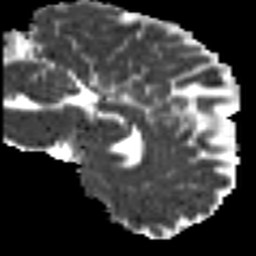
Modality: MD
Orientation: sagittal
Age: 24
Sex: male
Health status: healthy
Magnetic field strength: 3 T
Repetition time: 9 s
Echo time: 0.093 s